Field crop: maize
Growth stage: 2
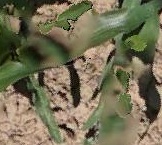
Species: maize